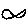
Label: fish